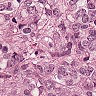
Metastatic tissue present: yes